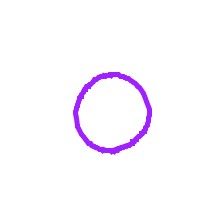
Shape: circle